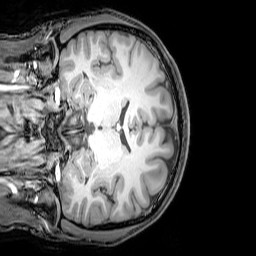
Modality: T1w
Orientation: coronal
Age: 21
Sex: male
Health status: healthy
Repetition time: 0.081 s
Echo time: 0.037 s